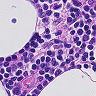
Metastatic tissue present: no